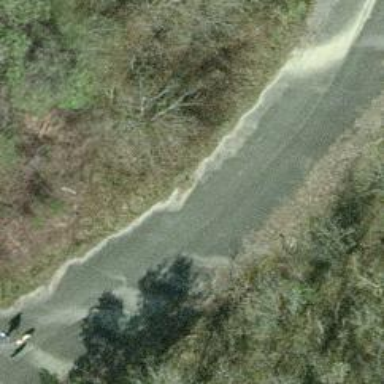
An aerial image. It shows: Well-maintained track road of grade 1.